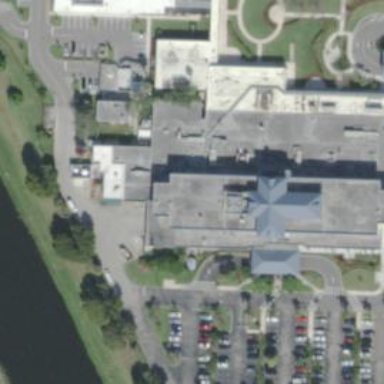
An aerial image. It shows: Hospital building.